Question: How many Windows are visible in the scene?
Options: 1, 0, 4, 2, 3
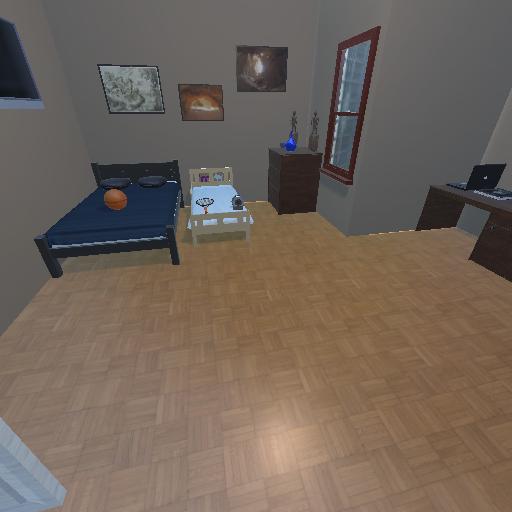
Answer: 1